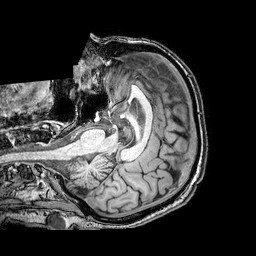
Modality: T1w
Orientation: axial
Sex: male
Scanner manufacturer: philips
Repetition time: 0.00833 s
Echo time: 0.00385 s